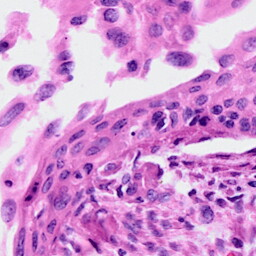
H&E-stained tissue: Cervix